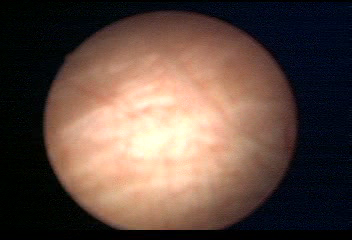
Modality: WLC
Class: Normal mucosa
Bladder cancer association: No